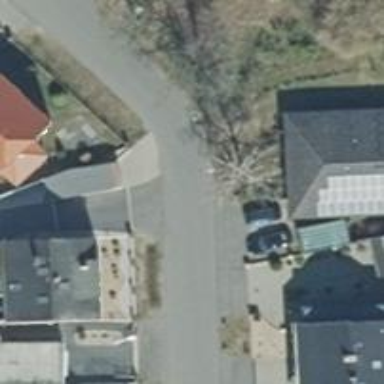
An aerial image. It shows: Smooth asphalt road in residential area.